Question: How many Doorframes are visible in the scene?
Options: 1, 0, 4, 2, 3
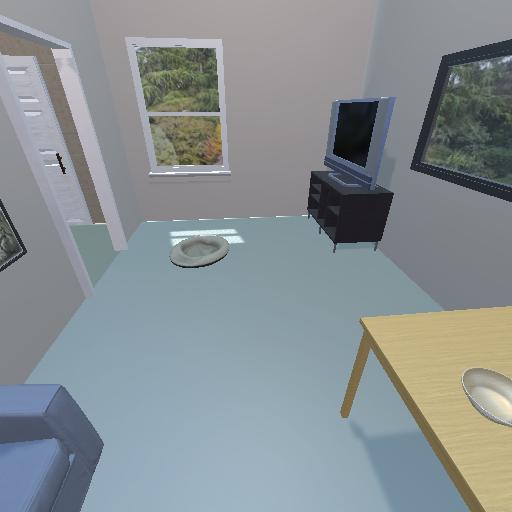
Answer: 1